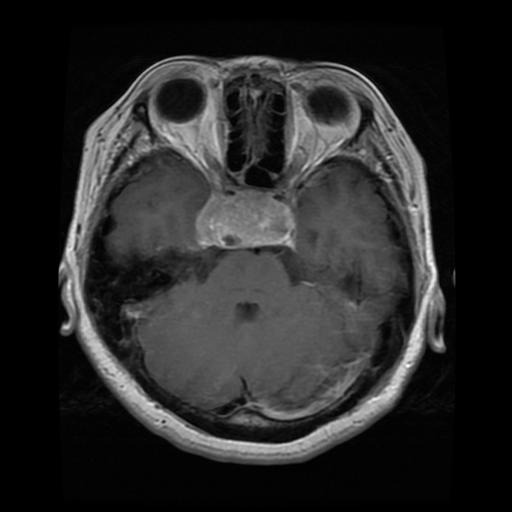
Label: pituitary